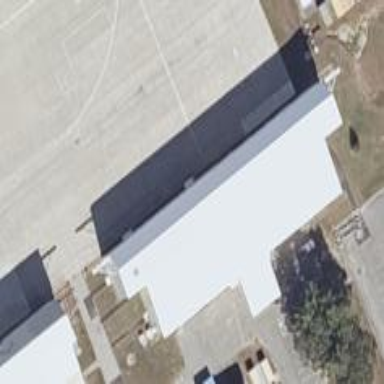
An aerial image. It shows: Hangar.